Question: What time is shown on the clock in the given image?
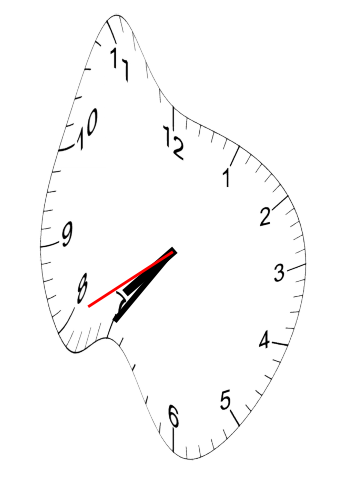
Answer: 07:35:40